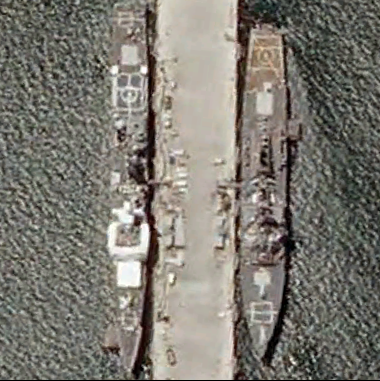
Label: destroyer